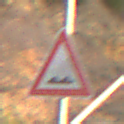
Verkehrszeichen: UnebeneFahrbahn
Umgebung: Outdoor, Nature
Tageszeit: SunriseSunset
Wetter: PartlyCloudy
Licht: Natural
Jahreszeit: NotSpecified
Kontrast: MediumContrast